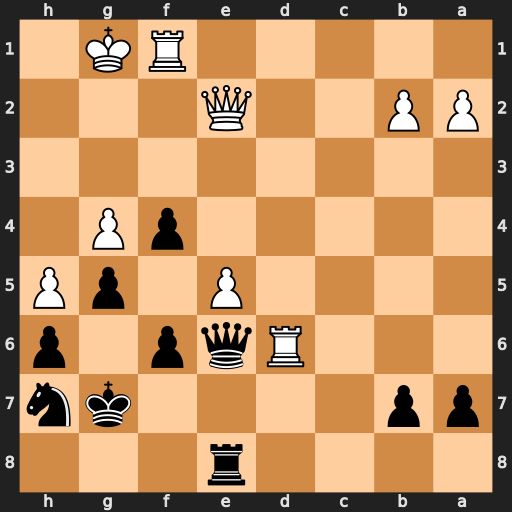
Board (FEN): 4r3/pp4kn/3Rqp1p/4P1pP/5pP1/8/PP2Q3/5RK1
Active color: b
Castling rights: -
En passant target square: -
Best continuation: Qxd6 exd6 Rxe2